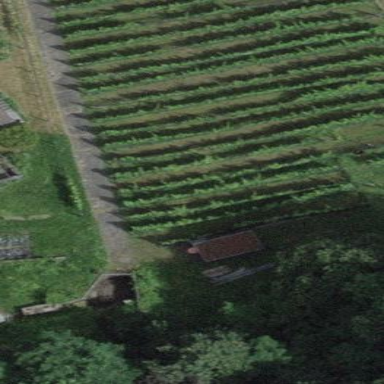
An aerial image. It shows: Vineyard growing grapes.